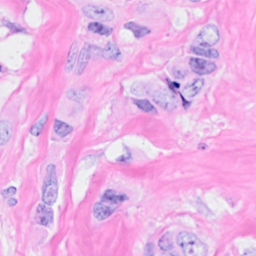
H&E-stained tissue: Breast